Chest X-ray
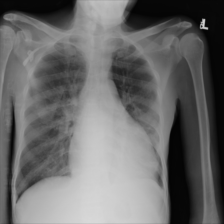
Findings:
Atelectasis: positive
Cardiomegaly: positive
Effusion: negative
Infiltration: positive
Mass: negative
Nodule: negative
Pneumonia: negative
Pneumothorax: negative
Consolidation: negative
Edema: negative
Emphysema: negative
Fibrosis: negative
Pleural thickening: negative
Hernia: negative